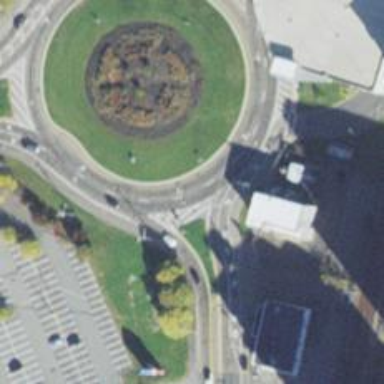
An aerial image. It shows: Roundabout on trunk highway.